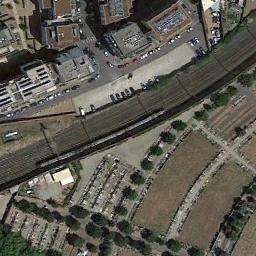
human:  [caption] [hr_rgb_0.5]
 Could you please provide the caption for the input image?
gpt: The railway is next to some trees and houses .

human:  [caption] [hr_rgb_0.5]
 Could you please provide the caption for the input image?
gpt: These railways are between some buildings and fields .

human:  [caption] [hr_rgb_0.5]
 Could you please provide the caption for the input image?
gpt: There are several buildings beside the railway .

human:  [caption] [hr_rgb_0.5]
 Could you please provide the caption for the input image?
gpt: There is a row of blue buildings on one side of the railway .

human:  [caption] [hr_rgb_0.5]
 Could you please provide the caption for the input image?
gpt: There are many green bushes and buildings beside the railway .